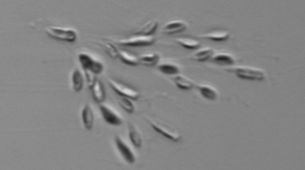
Label: Dinobryon